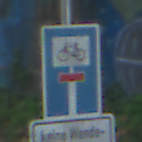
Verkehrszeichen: SackgasseRadverkehrDurchlaessig
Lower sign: HinweisGeaenderteVorfahrtVerkehrsfuehrungVerkehrsregelung3
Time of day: Midday
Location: Outdoor (Urban)
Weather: Clear
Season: NotSpecified
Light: Natural